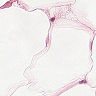
Metastatic tissue present: no